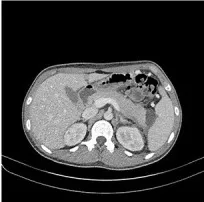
Images of. Abdominal CT.
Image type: radiology (ct)